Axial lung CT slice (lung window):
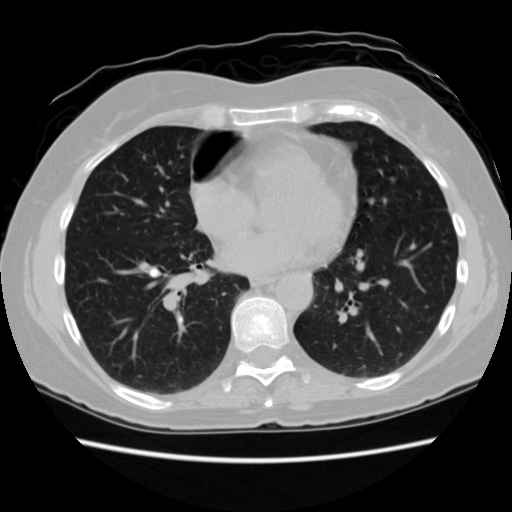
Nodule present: no